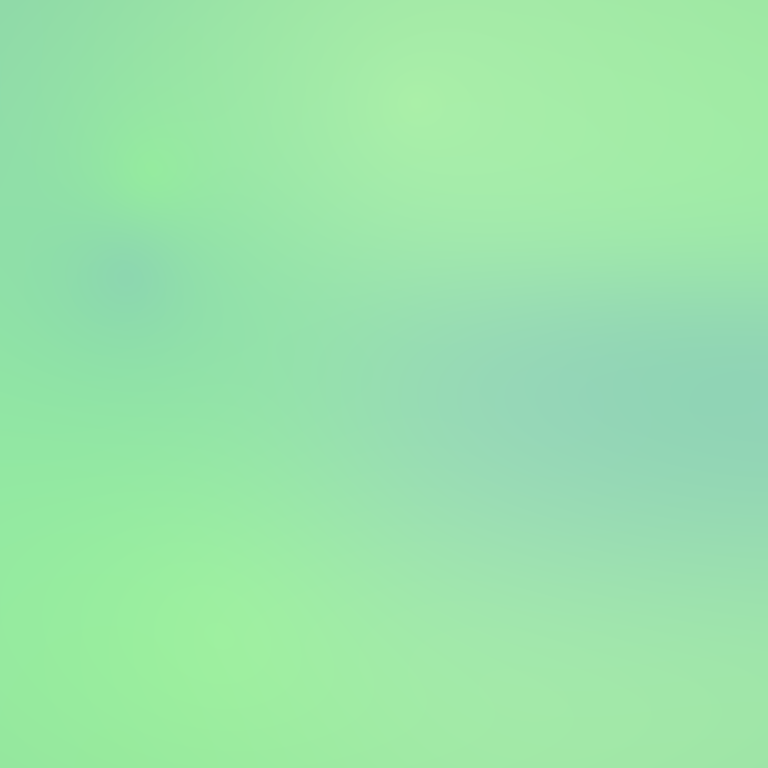
Abstract light effect, smooth gradient from soft green to light teal, calm atmosphere, diffuse light, no room, no furniture, no objects.